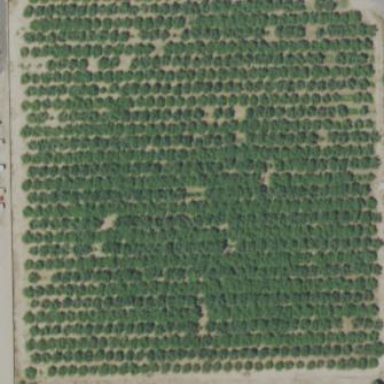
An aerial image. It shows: Orchard.